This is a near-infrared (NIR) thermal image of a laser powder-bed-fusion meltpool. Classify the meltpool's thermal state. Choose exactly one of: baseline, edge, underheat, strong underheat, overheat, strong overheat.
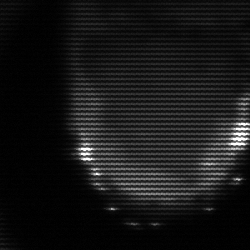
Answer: edge